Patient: sex M, age 31
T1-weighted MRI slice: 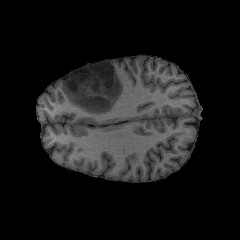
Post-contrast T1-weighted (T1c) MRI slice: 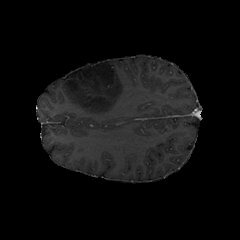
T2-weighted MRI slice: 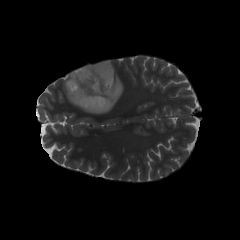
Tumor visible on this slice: yes
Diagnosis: Astrocytoma, IDH-mutant
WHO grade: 2